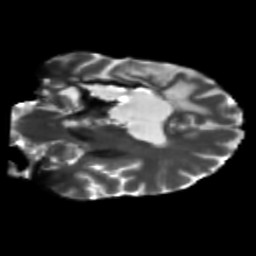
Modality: T2w
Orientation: coronal
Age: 31
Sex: female
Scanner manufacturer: siemens
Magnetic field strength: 3 T
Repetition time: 5.47 s
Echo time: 0.0854 s